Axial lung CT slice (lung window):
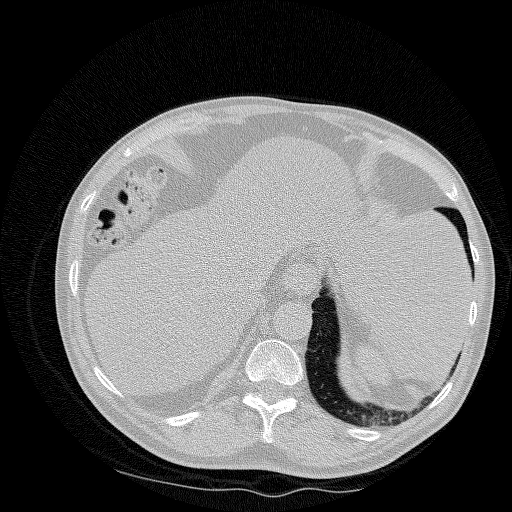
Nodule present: no